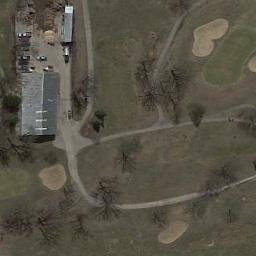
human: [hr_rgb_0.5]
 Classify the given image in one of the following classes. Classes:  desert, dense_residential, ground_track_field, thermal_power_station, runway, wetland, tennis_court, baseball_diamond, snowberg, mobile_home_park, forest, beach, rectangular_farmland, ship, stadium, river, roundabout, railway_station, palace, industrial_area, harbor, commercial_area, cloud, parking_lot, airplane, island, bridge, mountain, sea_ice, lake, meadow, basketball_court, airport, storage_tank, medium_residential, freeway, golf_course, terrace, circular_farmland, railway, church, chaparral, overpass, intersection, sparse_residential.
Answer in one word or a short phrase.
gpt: golf_course